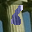
Label: 6